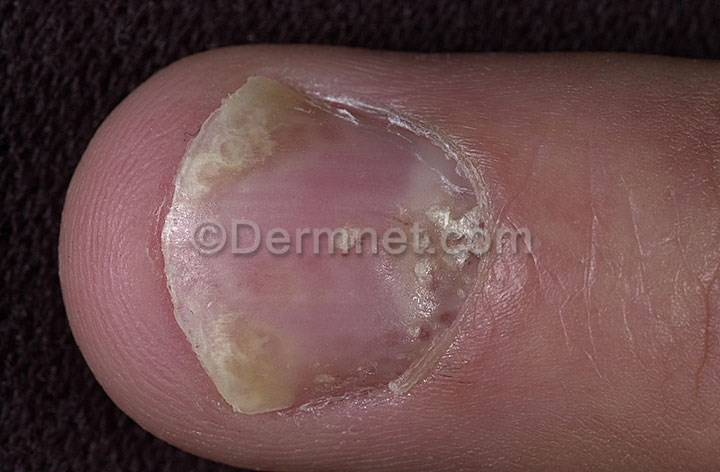
Disease: Nail Fungus and other Nail Disease